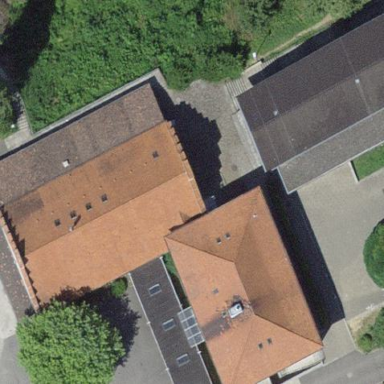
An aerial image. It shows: School building with tile roof.